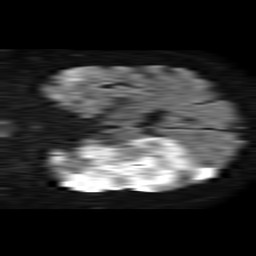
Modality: TRACE
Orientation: coronal
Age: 69
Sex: male
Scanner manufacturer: philips
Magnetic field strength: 1.5 T
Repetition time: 4.6 s
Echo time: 0.08631 s